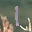
Label: 1